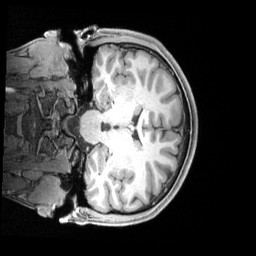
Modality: T1w
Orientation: coronal
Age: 22
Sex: male
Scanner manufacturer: siemens
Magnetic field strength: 3 T
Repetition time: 2.4 s
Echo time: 0.00219 s